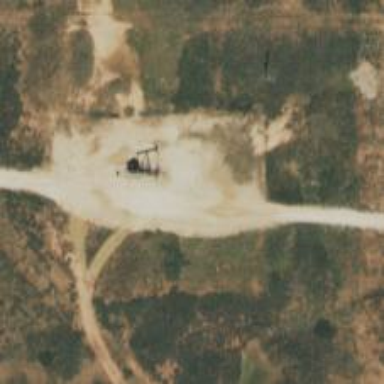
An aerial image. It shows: Petroleum well that is man-made.